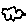
Label: cloud